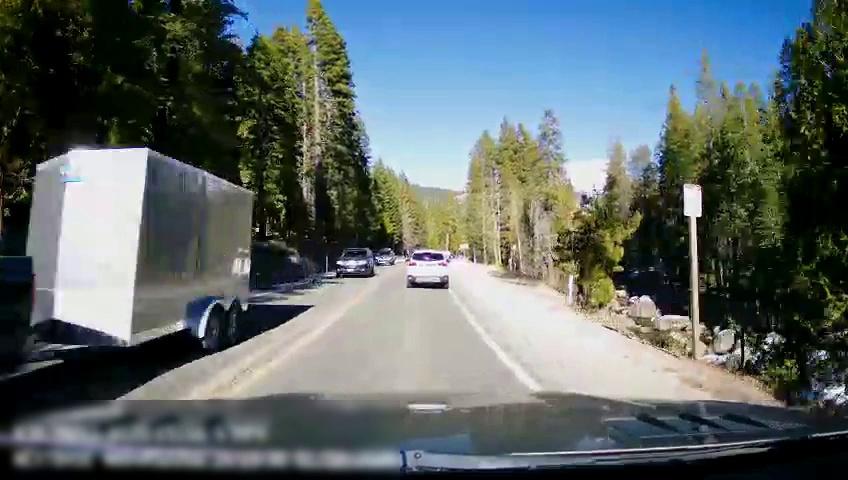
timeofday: Day
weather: Sunny
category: Drivable Space
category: Vehicles | Other LV
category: Vehicles | Truck
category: Vehicles | SUV
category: Vehicles | SUV
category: Vehicles | SUV
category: Lanes | Opposite Lane
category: Lanes | Current Lane
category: Lanes | Current Lane
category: Traffic | Signs